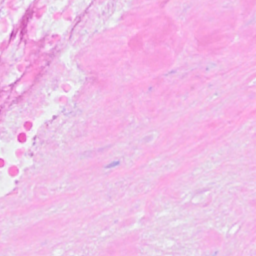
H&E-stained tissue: Breast